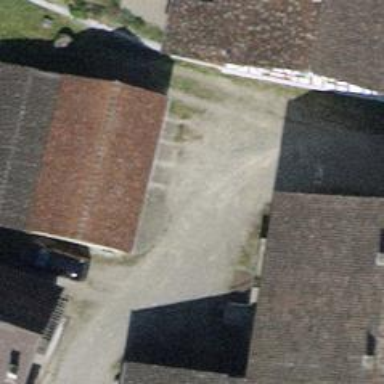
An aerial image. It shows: Garage.